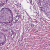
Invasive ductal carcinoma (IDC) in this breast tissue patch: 0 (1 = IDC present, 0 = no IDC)